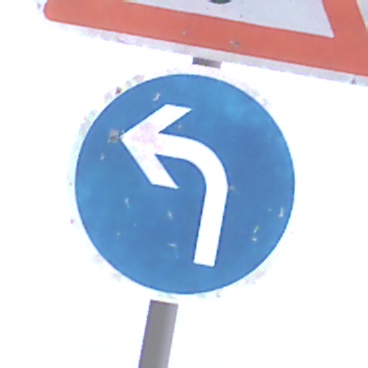
Verkehrszeichen: VorgeschriebeneFahrtrichtungLinks
Zusatzzeichen oben: Lichtzeichenanlage
Umgebung: Outdoor, Nature
Tageszeit: MorningAfternoon
Wetter: Overcast
Licht: Natural
Jahreszeit: NotSpecified
Kontrast: LowContrast